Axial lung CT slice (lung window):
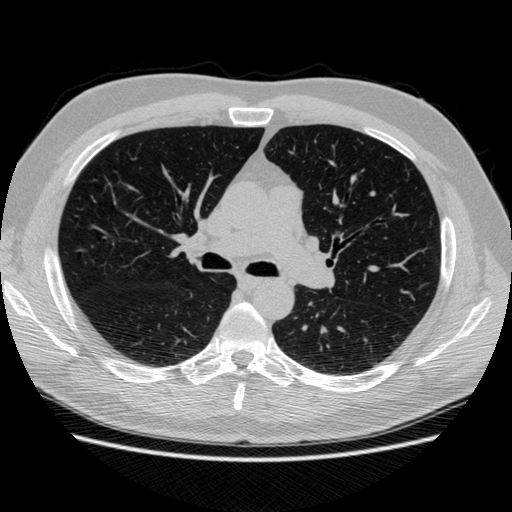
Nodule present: no